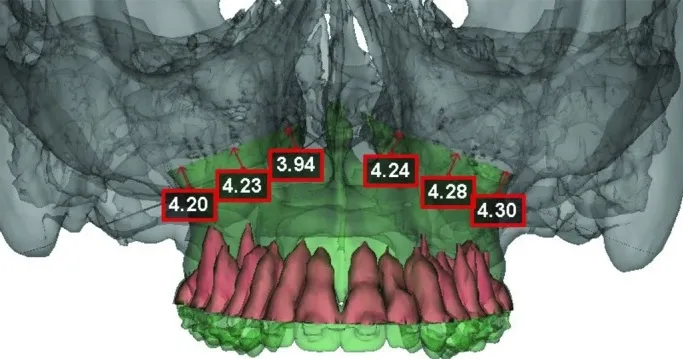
Computed tomographic scan with 3-dimensional reconstruction view of planned Le Fort I impaction. The numbers indicate movement of the maxilla in the superior vector (millimeters).
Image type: radiology (ct)